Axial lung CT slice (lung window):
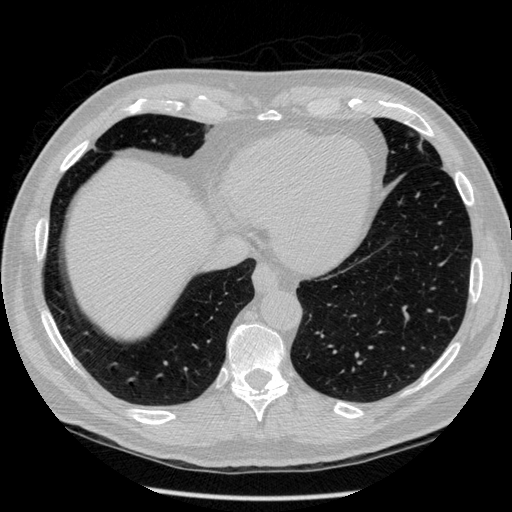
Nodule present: yes
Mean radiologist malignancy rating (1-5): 3